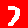
Digit: 7